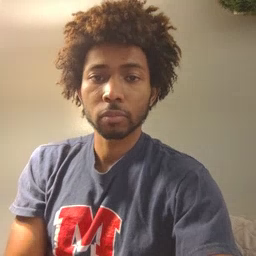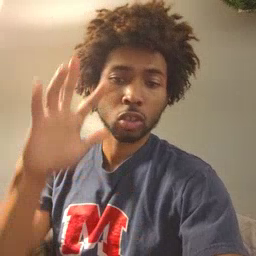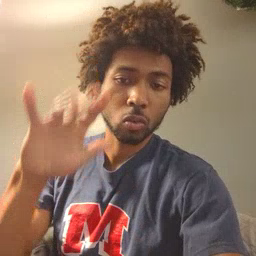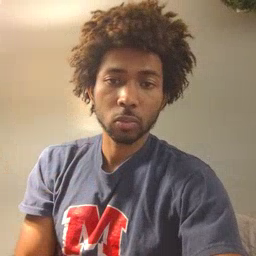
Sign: snow